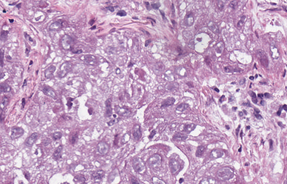
Tumor epithelial tissue: yes
Tumor-associated stroma tissue: yes
Normal tissue: no